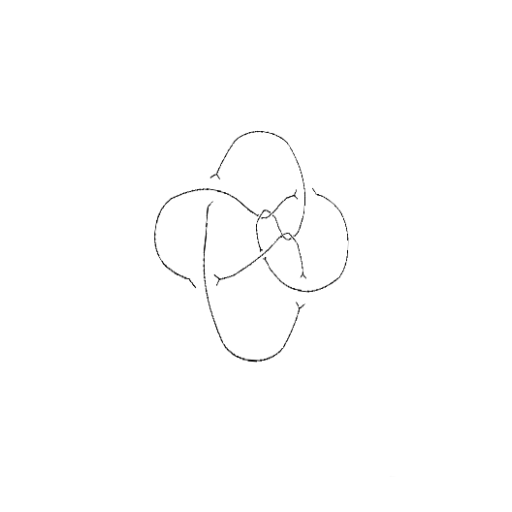
Crossing number: 9